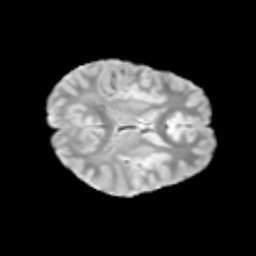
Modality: T2w
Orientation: axial
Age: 10
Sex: male
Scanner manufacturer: siemens
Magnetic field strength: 3 T
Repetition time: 3.8 s
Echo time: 0.07 s